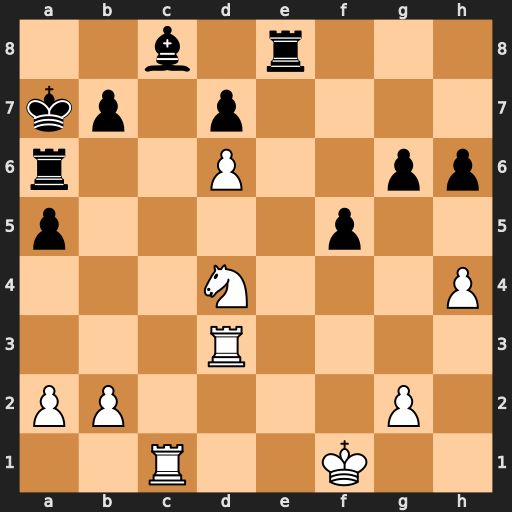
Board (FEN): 2b1r3/kp1p4/r2P2pp/p4p2/3N3P/3R4/PP4P1/2R2K2
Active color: w
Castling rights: -
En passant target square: -
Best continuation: Nb5+ Kb8 Nc7